Question: I am using here that users put their Ids inside another user's array as likes.
I need to know if it limited or not. Also what is the best for that to use a collection for user's likes or array ?

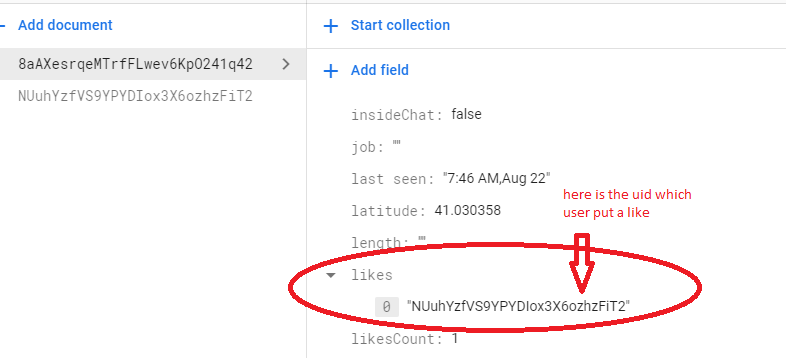
Answer: The limit you need to be aware of is the maximum size of a single document, which is 1MB. This is covered in the <URL>.
Your second question is a matter of opinion and is therefore <URL>. The best model for your data is going to depend on how you want to query the data and will vary from case to case. But if your elements are ever going to exceed the max size of a document, it's clear that you should not use an array field to hold all the elements.